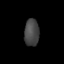
Tissue: lung
Cell type: Epithelial cells
Senescence score: 0.2412
Nuclear area (px): 393
Mean DAPI intensity: 69.822